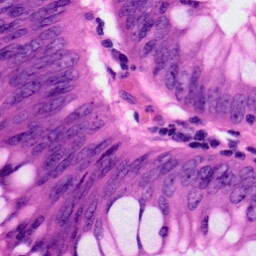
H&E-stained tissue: Colon